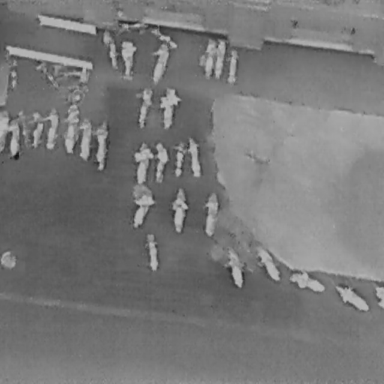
There are 31 Bicycles in the infrared image.